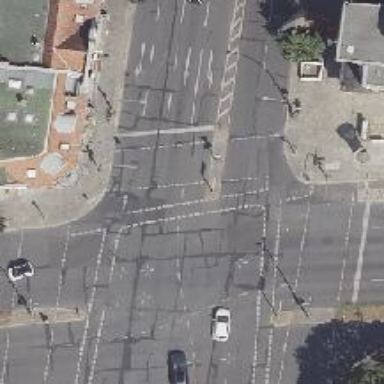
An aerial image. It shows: Asphalt footway with marked crossing equipped with traffic signals.